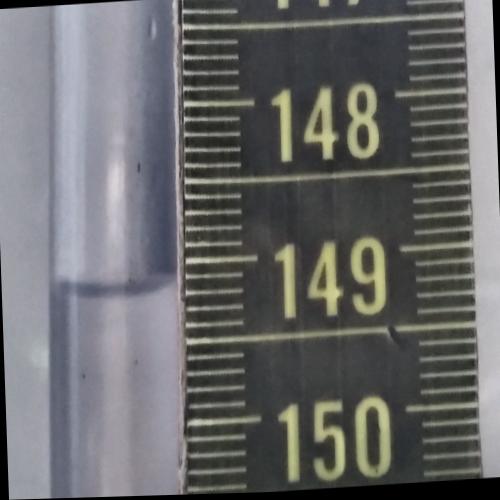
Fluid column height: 149.2 cm